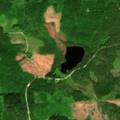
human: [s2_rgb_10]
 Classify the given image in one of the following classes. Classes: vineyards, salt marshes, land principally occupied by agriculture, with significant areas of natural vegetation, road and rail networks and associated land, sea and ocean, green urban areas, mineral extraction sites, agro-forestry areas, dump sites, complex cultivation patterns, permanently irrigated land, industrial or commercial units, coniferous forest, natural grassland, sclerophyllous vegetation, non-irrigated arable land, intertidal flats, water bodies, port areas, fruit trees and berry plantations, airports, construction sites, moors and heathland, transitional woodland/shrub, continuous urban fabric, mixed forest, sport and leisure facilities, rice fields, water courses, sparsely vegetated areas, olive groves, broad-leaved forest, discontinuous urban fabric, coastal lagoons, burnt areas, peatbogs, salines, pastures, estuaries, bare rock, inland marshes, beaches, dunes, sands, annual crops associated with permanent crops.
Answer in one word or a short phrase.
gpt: coniferous forest, mixed forest, transitional woodland/shrub